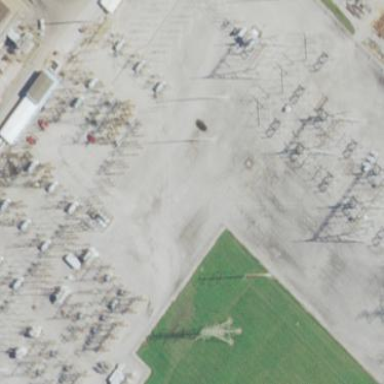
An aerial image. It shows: Power substation.